Question: I have been having issues with a custom check box control for a while now and had posted this <URL> It appears that the problem isn't related to the events.
The custom control is a group box with a check box. When the check box is false, all the group controls should be disabled. It sounds simple but the problem is that when an internal control loses focus, the checked change event is fired.
After a bit more digging I think I have narrowed it down to the binding of the checked property to another object. When the binding is included it works incorrectly but with the binding removed everything works as expected.
I'm not sure how to resolve the issue now that it's been located.
Here is some code from my test application--
The Form:

The form code:
'''
public partial class Form1 : Form
{
TestProperties m_TP;
public Form1()
{
// Create instance of TestProperties
m_TP = new TestProperties();
InitializeComponent();
BindControls();
}
private void BindControls()
{
// Bind the values to from the controls in the group to the properties class
// When the line below is commented out the control behaves normally
//this.checkedGroupBox1.DataBindings.Add("Checked", m_TP, "GroupChecked");
this.numericUpDown1.DataBindings.Add("Value", m_TP, "SomeNumber");
this.textBox1.DataBindings.Add("Text", m_TP, "SomeText");
this.checkBox1.DataBindings.Add("Checked", m_TP, "BoxChecked");
// Bind the values of the properties to the lables
this.label4.DataBindings.Add("Text", m_TP, "GroupChecked");
this.label5.DataBindings.Add("Text", m_TP, "SomeNumber");
this.label6.DataBindings.Add("Text", m_TP, "SomeText");
this.label8.DataBindings.Add("Text", m_TP, "BoxChecked");
}
}
'''
A property storage class:
'''
class TestProperties
{
public bool GroupChecked { get; set; }
public decimal SomeNumber { get; set; }
public string SomeText { get; set; }
public bool BoxChecked { get; set; }
public TestProperties()
{
GroupChecked = false;
SomeNumber = 0;
SomeText = string.Empty;
BoxChecked = true;
}
}
'''
Here is the source for my custom control:
'''
/// <summary>
/// Custom control to create a checked group box.
/// Enables / disables all controls within the group depending upon the state of the check box
/// </summary>
public class CheckedGroupBox : System.Windows.Forms.GroupBox
{
#region Private Member Variables
private System.ComponentModel.IContainer components = null;
/// <summary>
/// Checkbox to enable / disable the controls within the group
/// </summary>
private CheckBox chkBox;
/// <summary>
/// Label for the group box which is set to autosize
/// </summary>
private Label lblDisplay;
#endregion
/// <summary>
/// Default constructor for the control
/// </summary>
public CheckedGroupBox()
{
// This call is required by the Windows Form Designer.
InitializeComponent();
// The text of these controls should always be empty.
this.Text = "";
this.chkBox.Text = "";
}
#region Events & Delegates
/// <summary>
/// Event to forward the change in checked flag
/// </summary>
public event EventHandler CheckedChanged;
/// <summary>
/// Event to forward the change in checked state of the checkbox
/// </summary>
public event EventHandler CheckStateChanged;
private void chkBox_CheckedChanged(object sender, EventArgs e)
{
// Disable the controls within the group
foreach (Control ctrl in this.Controls)
{
if (ctrl.Name != "chkBox" && ctrl.Name != "lblDisplay")
{
ctrl.Enabled = this.chkBox.Checked;
}
}
// Now forward the Event from the checkbox
if (this.CheckedChanged != null)
{
this.CheckedChanged(sender, e);
}
}
private void chkBox_CheckStateChanged(object sender, EventArgs e)
{
// Forward the Event from the checkbox
if (this.CheckStateChanged != null)
{
this.CheckStateChanged(sender, e);
}
}
#endregion
#region Designer generated code
/// <summary>
/// Required method for Designer support - do not modify
/// the contents of this method with the code editor.
/// </summary>
private void InitializeComponent()
{
this.chkBox = new System.Windows.Forms.CheckBox();
this.lblDisplay = new System.Windows.Forms.Label();
this.SuspendLayout();
//
// chkBox
//
this.chkBox.Location = new System.Drawing.Point(8, 0);
this.chkBox.Name = "chkBox";
this.chkBox.Size = new System.Drawing.Size(16, 16);
this.chkBox.TabIndex = 0;
this.chkBox.CheckStateChanged += new System.EventHandler(this.chkBox_CheckStateChanged);
this.chkBox.CheckedChanged += new System.EventHandler(this.chkBox_CheckedChanged);
//
// lblDisplay
//
this.lblDisplay.AutoSize = true;
this.lblDisplay.Location = new System.Drawing.Point(24, 0);
this.lblDisplay.Name = "lblDisplay";
this.lblDisplay.Size = new System.Drawing.Size(97, 13);
this.lblDisplay.TabIndex = 1;
this.lblDisplay.Text = "CheckedGroupBox";
//
// CheckedGroupBox
//
this.BackColor = System.Drawing.Color.AliceBlue;
this.Controls.Add(this.chkBox);
this.Controls.Add(this.lblDisplay);
this.Size = new System.Drawing.Size(100, 100);
this.ResumeLayout(false);
this.PerformLayout();
}
#endregion
#region Public properties
[Bindable(true), Category("Appearance"), DefaultValue("Check Group Text")]
public override string Text
{
get{ return this.lblDisplay.Text; }
set{ this.lblDisplay.Text = value; }
}
[Bindable(true), Category("Appearance"), DefaultValue("Checked")]
public System.Windows.Forms.CheckState CheckState
{
get{ return this.chkBox.CheckState; }
set
{
this.chkBox.CheckState = value;
foreach( Control ctrl in this.Controls )
{
if( ctrl.Name != "chkBox" && ctrl.Name != "lblDisplay" )
{
ctrl.Enabled = this.chkBox.Checked;
}
}
}
}
[Bindable(true), Category("Appearance"), DefaultValue("True")]
public bool Checked
{
get{ return this.chkBox.Checked; }
set
{
this.chkBox.Checked = value;
foreach( Control ctrl in this.Controls )
{
if( ctrl.Name != "chkBox" && ctrl.Name != "lblDisplay" )
{
ctrl.Enabled = this.chkBox.Checked;
}
}
}
}
[Bindable(true), Category("Behavior"), DefaultValue("False")]
public bool ThreeState
{
get{ return this.chkBox.ThreeState; }
set{ this.chkBox.ThreeState = value; }
}
#endregion
}
'''
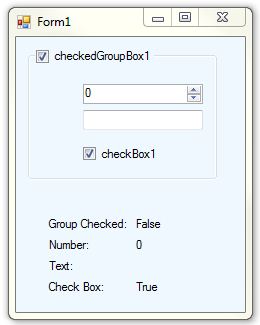
Answer: You need to change the BindControls method as follows. The reason for this is that by default the controls are being updated to reflect the properties of m_TP, but when their values are changed the changes aren't being reflected in m_TP (I guess that the Leave events cause a rebinding of the controls to their datasources). By adding the DataSourceUpdateMode parameter the changes will be made bidirectionally.
'''
private void BindControls()
{
// Bind the values to from the controls in the group to the properties class
// When the line below is commented out the control behaves normally
this.checkedGroupBox1.DataBindings.Add("Checked", m_TP, "GroupChecked", false, DataSourceUpdateMode.OnPropertyChanged);
this.numericUpDown1.DataBindings.Add("Value", m_TP, "SomeNumber", false, DataSourceUpdateMode.OnPropertyChanged);
this.textBox1.DataBindings.Add("Text", m_TP, "SomeText", false, DataSourceUpdateMode.OnPropertyChanged);
this.checkBox1.DataBindings.Add("Checked", m_TP, "BoxChecked", false, DataSourceUpdateMode.OnPropertyChanged);
// Bind the values of the properties to the lables
this.label4.DataBindings.Add("Text", m_TP, "GroupChecked");
this.label5.DataBindings.Add("Text", m_TP, "SomeNumber");
this.label6.DataBindings.Add("Text", m_TP, "SomeText");
this.label8.DataBindings.Add("Text", m_TP, "BoxChecked");
}
'''